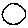
Label: circle